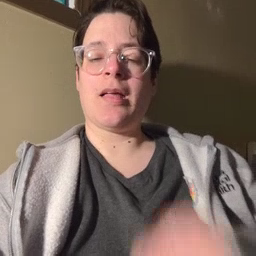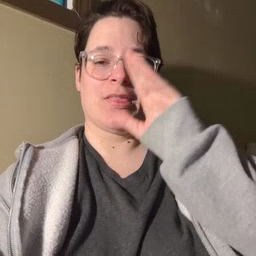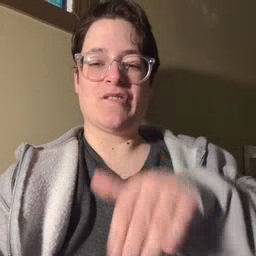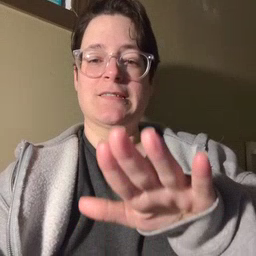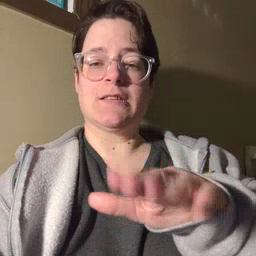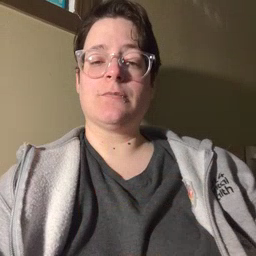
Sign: elephant